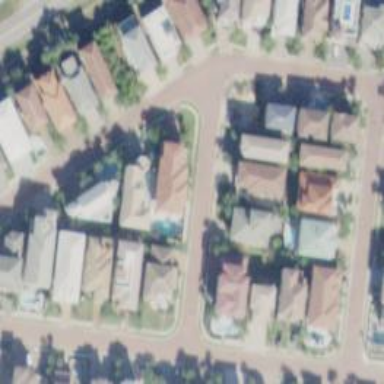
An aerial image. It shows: This residential area consists of single-family homes.